Question: I am making an app and was asked to put in a logo over the navigation bar, but also reaching outside the borders of the bar, covering part of my view. This is how it's exactly supposed to be placed (the white circle is the logo).

Due to complicated view controllers structure in this app I want to use UINavigationController, but it seems it could make placing the logo a bit more problematic.
What's a good way to do this? (since obviously putting logo as title image of navigation bar is out of the question due to weird placement)
I was thinking about either making it a subview of keyWindow or of the navigationController.view. Can the first one cause my app to be rejected by Apple?
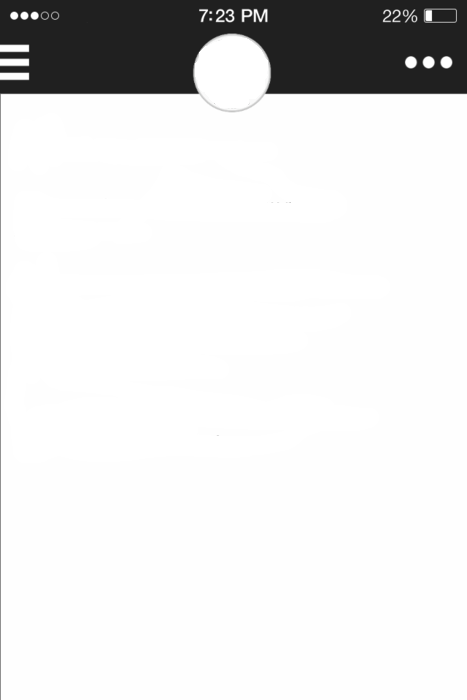
Answer: If you want to add an image from a 'UIViewController' not from a subclass of 'UINavigationController' you can do something like this:
'''
-(void)addImageOnTopOfTheNavigationBar {
UIImageView *imageView = [[UIImageView alloc] initWithImage:[UIImage imageNamed:@"yourImage"]];
imageView.frame = CGRectMake(....); //set the proper frame here
[self.navigationController.view addSubview:imageView];
}
'''